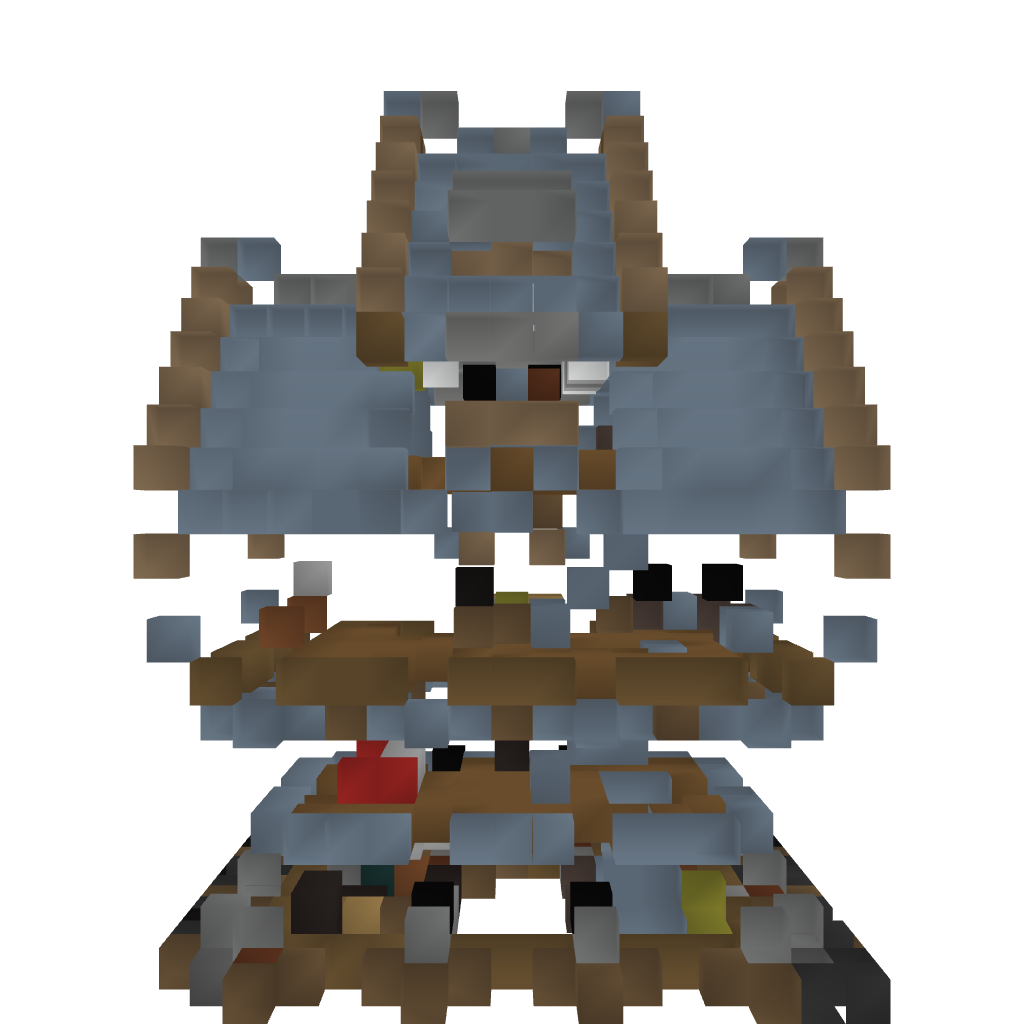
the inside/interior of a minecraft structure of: Medieval Medium House